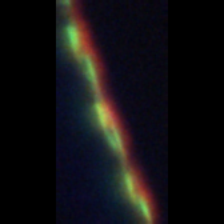
Taxon: Psuedo-nitzschia
Group: Diatoms